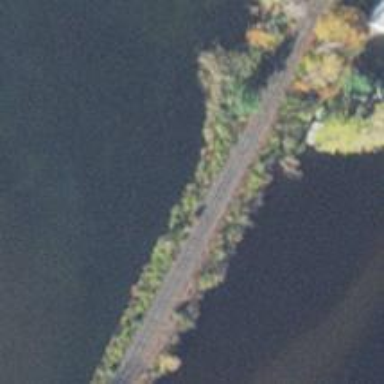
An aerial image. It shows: Railway line on embankment.